Question: Passing a username and a password for is comfortable; But not if iOS Safari tells me to stay away from my website every time.
> <URL>
Is there anything I can change in my code or webserver configuration to avoid such suspiciousness?

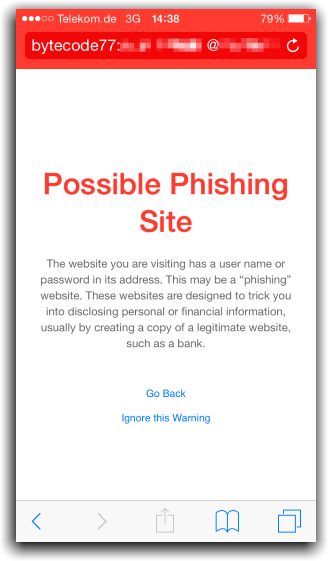
Answer: AFAIK, user credentials in URLs have been removed for security reasons
and no longer appear in the
<URL>.
I read that Chrome and IE do not support that at all anymore.